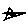
Label: star